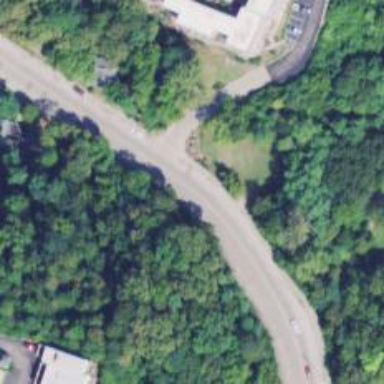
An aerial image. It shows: Secondary road.